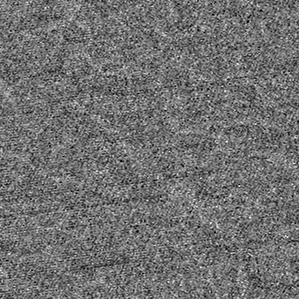
Label: frost